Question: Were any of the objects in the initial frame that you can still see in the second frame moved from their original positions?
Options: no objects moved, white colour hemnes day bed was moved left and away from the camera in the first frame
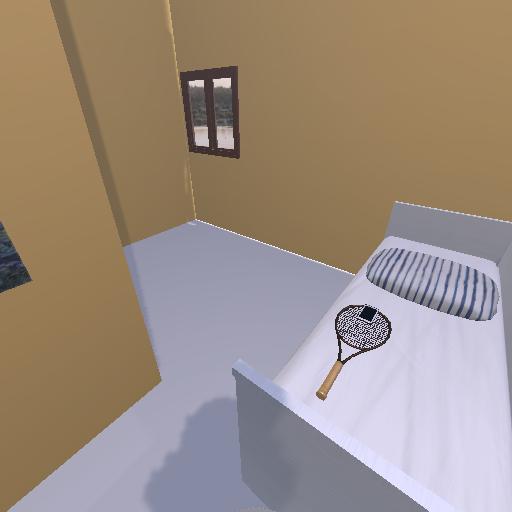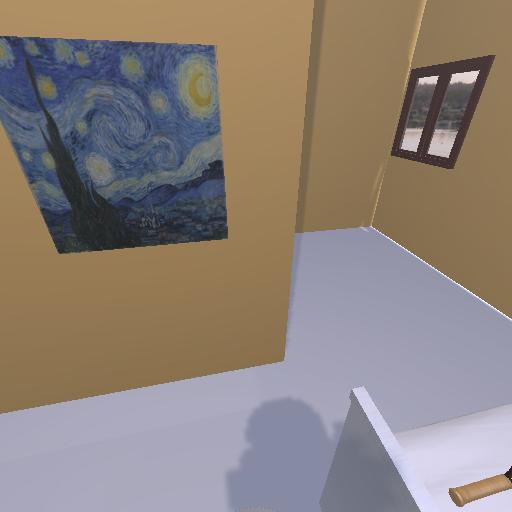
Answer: no objects moved